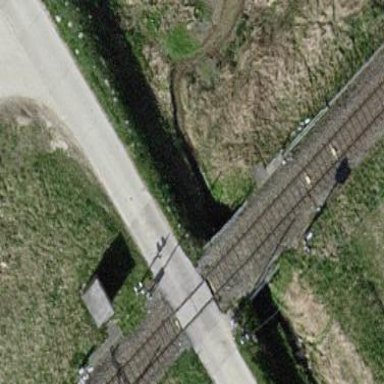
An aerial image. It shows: Man-made bridge.